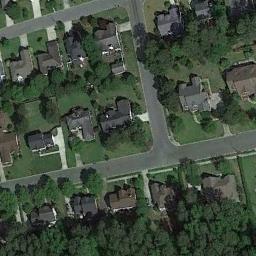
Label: medium_residential